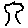
Label: tree